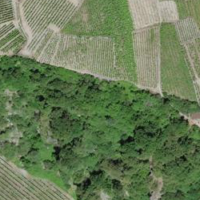
EUNIS habitat code: 40
Species observed at this site:
Juglans regia